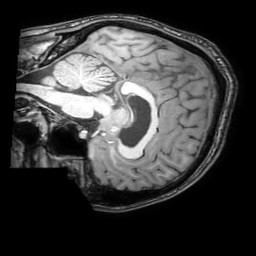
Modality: T1w
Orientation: sagittal
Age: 31
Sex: male
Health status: healthy
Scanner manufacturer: philips
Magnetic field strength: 3 T
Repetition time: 0.0079 s
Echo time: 0.0035 s